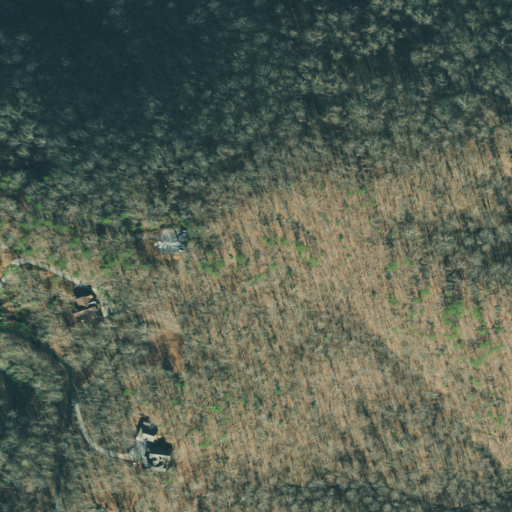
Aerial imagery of mountain in Georgia named Davenport Mountain containing deciduous forest, mixed forest, and open development